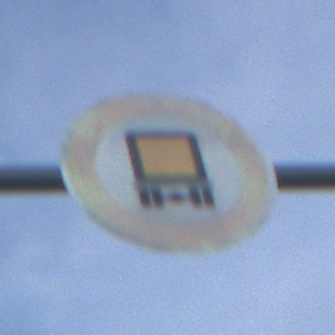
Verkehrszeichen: VerbotKennzeichnungspflichtigeKraftfahrzeugeGefaehrlicheGueter
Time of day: MorningAfternoon
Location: Outdoor (Nature)
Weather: PartlyCloudy
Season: NotSpecified
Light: Natural